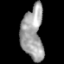
Tissue: lung
Cell type: Others
Senescence score: 0.1969
Nuclear area (px): 1131
Mean DAPI intensity: 161.828